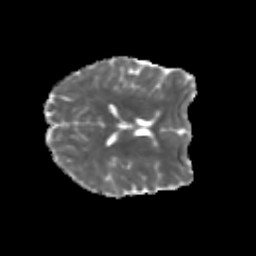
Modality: MD
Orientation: axial
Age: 20
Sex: female
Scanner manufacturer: siemens
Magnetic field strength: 3 T
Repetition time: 3.5 s
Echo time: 0.113 s